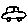
Label: car